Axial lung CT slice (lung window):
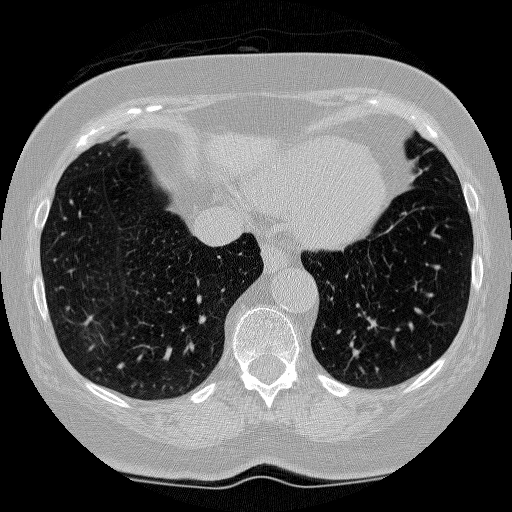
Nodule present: yes
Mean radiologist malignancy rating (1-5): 4.25